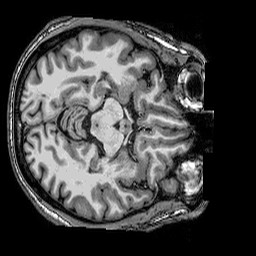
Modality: T1w
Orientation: axial
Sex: male